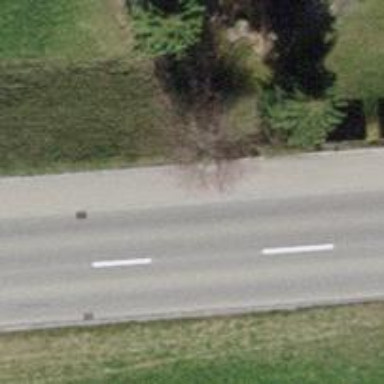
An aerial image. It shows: Sidewalk.